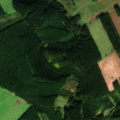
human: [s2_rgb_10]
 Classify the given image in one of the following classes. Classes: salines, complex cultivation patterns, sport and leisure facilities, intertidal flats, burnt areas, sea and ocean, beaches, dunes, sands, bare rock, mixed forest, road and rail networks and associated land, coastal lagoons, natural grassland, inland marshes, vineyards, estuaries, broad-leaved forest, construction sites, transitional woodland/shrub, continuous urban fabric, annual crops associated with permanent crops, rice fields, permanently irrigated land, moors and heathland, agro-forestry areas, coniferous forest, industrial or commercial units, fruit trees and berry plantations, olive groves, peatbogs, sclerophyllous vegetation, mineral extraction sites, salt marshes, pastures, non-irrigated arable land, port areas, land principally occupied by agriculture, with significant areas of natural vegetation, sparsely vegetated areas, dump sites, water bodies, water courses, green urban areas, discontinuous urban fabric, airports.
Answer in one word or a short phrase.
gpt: complex cultivation patterns, coniferous forest, mixed forest, transitional woodland/shrub